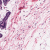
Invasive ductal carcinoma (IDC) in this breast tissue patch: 0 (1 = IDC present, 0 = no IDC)